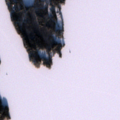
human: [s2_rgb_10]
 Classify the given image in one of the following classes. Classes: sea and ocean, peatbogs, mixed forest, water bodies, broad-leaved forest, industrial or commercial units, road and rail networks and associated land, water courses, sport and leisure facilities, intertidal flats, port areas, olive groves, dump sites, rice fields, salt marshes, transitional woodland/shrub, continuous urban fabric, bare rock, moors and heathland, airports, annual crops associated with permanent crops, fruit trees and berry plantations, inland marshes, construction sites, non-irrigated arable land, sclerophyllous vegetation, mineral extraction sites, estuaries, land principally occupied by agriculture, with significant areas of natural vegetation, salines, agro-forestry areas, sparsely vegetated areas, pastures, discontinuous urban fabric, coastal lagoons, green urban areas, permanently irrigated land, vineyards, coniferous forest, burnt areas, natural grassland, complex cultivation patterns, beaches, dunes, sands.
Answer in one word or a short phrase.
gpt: mixed forest, water bodies